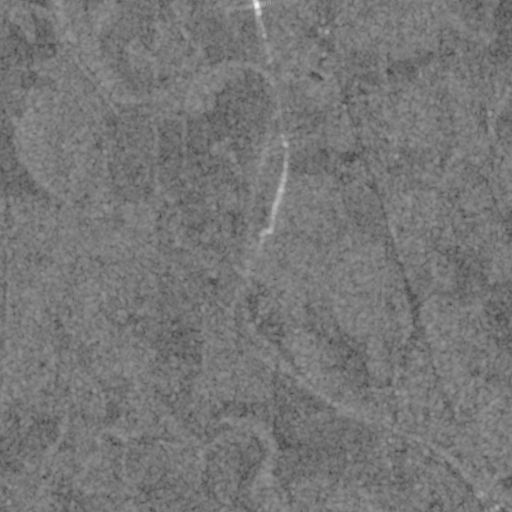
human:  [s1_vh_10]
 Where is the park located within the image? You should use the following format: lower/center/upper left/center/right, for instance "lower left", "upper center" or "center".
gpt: The park is located in the upper left of the image.
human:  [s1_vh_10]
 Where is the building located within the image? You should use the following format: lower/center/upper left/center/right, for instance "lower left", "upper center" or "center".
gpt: The building is located in the lower right of the image.
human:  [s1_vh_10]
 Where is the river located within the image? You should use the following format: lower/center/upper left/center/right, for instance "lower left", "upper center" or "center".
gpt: The river is located in the right of the image.
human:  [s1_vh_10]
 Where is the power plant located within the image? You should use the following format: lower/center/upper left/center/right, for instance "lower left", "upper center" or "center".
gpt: There is no power plant in the image.

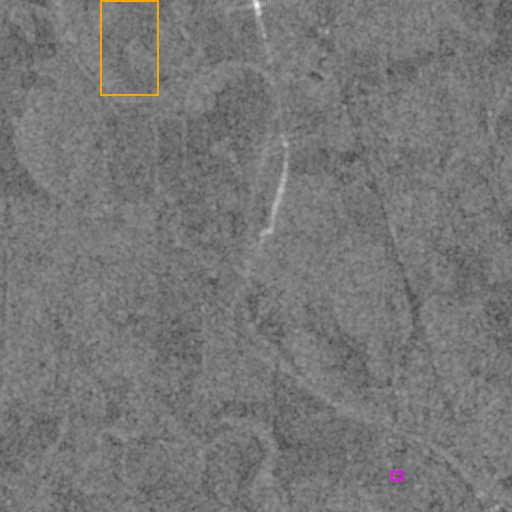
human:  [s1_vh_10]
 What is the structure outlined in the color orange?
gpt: The structure outlined in orange is a park.
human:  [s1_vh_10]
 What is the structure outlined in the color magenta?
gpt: The structure outlined in magenta is a building.
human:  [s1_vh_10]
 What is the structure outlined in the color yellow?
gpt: There is no yellow outline.